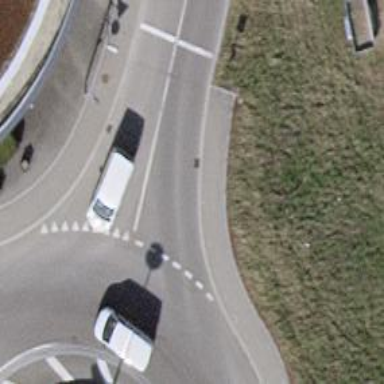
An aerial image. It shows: Road with "give way" sign.